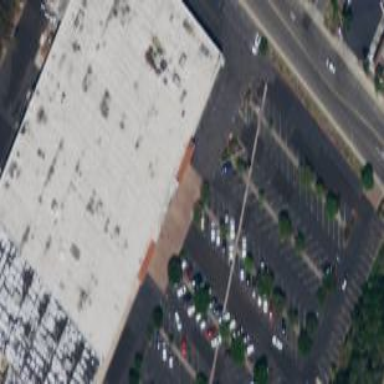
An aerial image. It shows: Department store building.